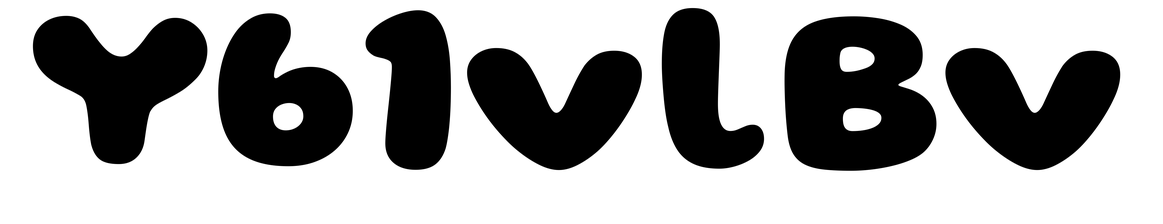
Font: Gluten_ExtraBold